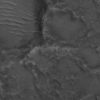
Label: not_dusty